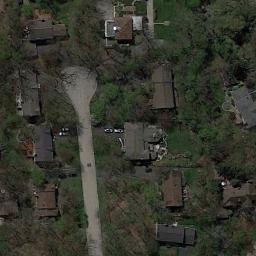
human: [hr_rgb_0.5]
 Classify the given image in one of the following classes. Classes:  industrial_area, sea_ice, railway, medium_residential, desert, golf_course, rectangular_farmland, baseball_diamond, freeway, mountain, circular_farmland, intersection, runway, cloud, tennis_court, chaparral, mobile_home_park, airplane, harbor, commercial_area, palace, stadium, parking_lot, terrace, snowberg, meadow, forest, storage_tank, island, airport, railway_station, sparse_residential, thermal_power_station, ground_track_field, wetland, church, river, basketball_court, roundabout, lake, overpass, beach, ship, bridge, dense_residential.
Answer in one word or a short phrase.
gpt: medium_residential